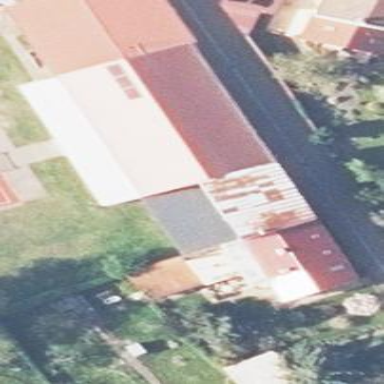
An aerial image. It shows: Sports hall building.